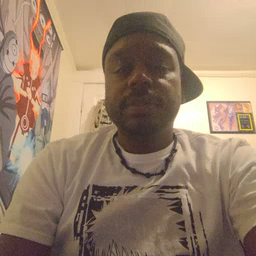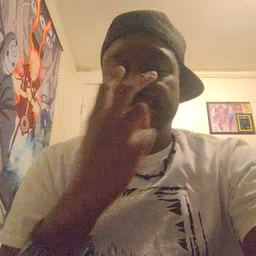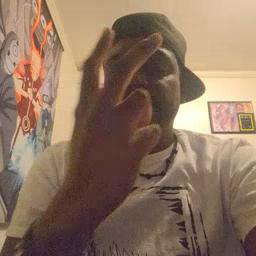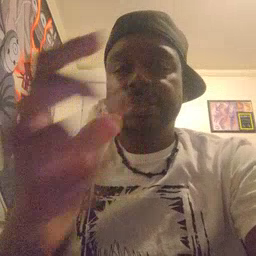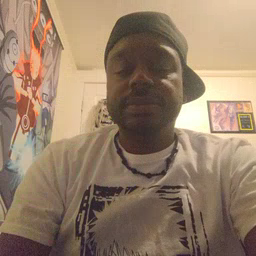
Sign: see